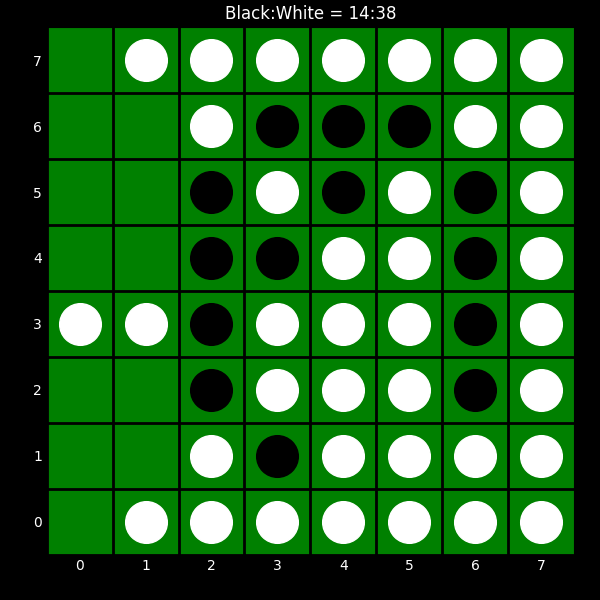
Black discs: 14
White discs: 38